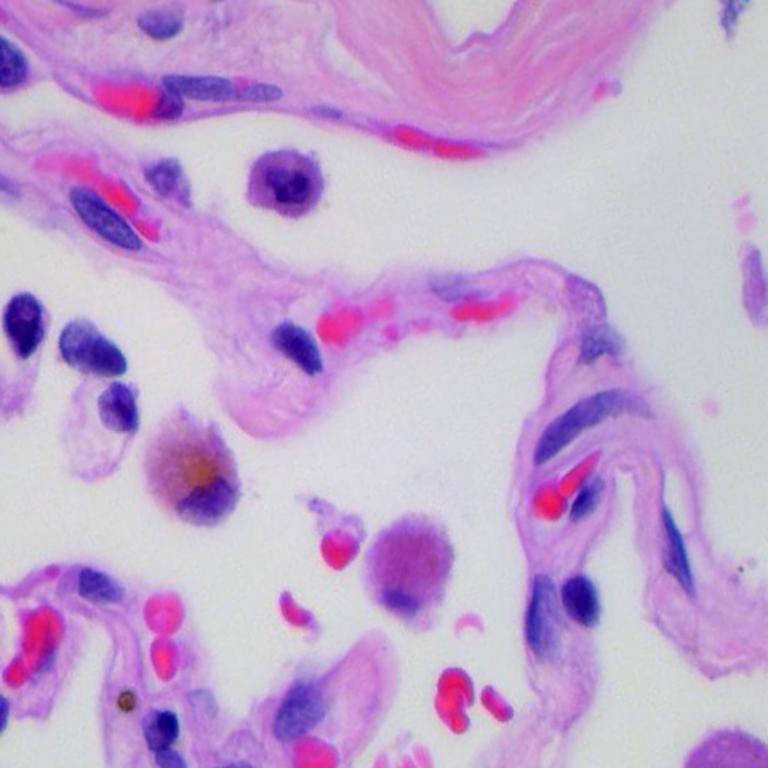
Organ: lung
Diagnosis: benign